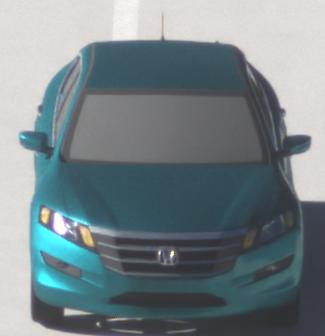
Make: Honda
Model: Crosstour
Detailed model: -
Model produced from: 2009
Model produced until: 2012
Doors: 4
Color: blue
Road condition: dry road
Daytime: morning or afternoon
Contrast: high contrast